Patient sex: M
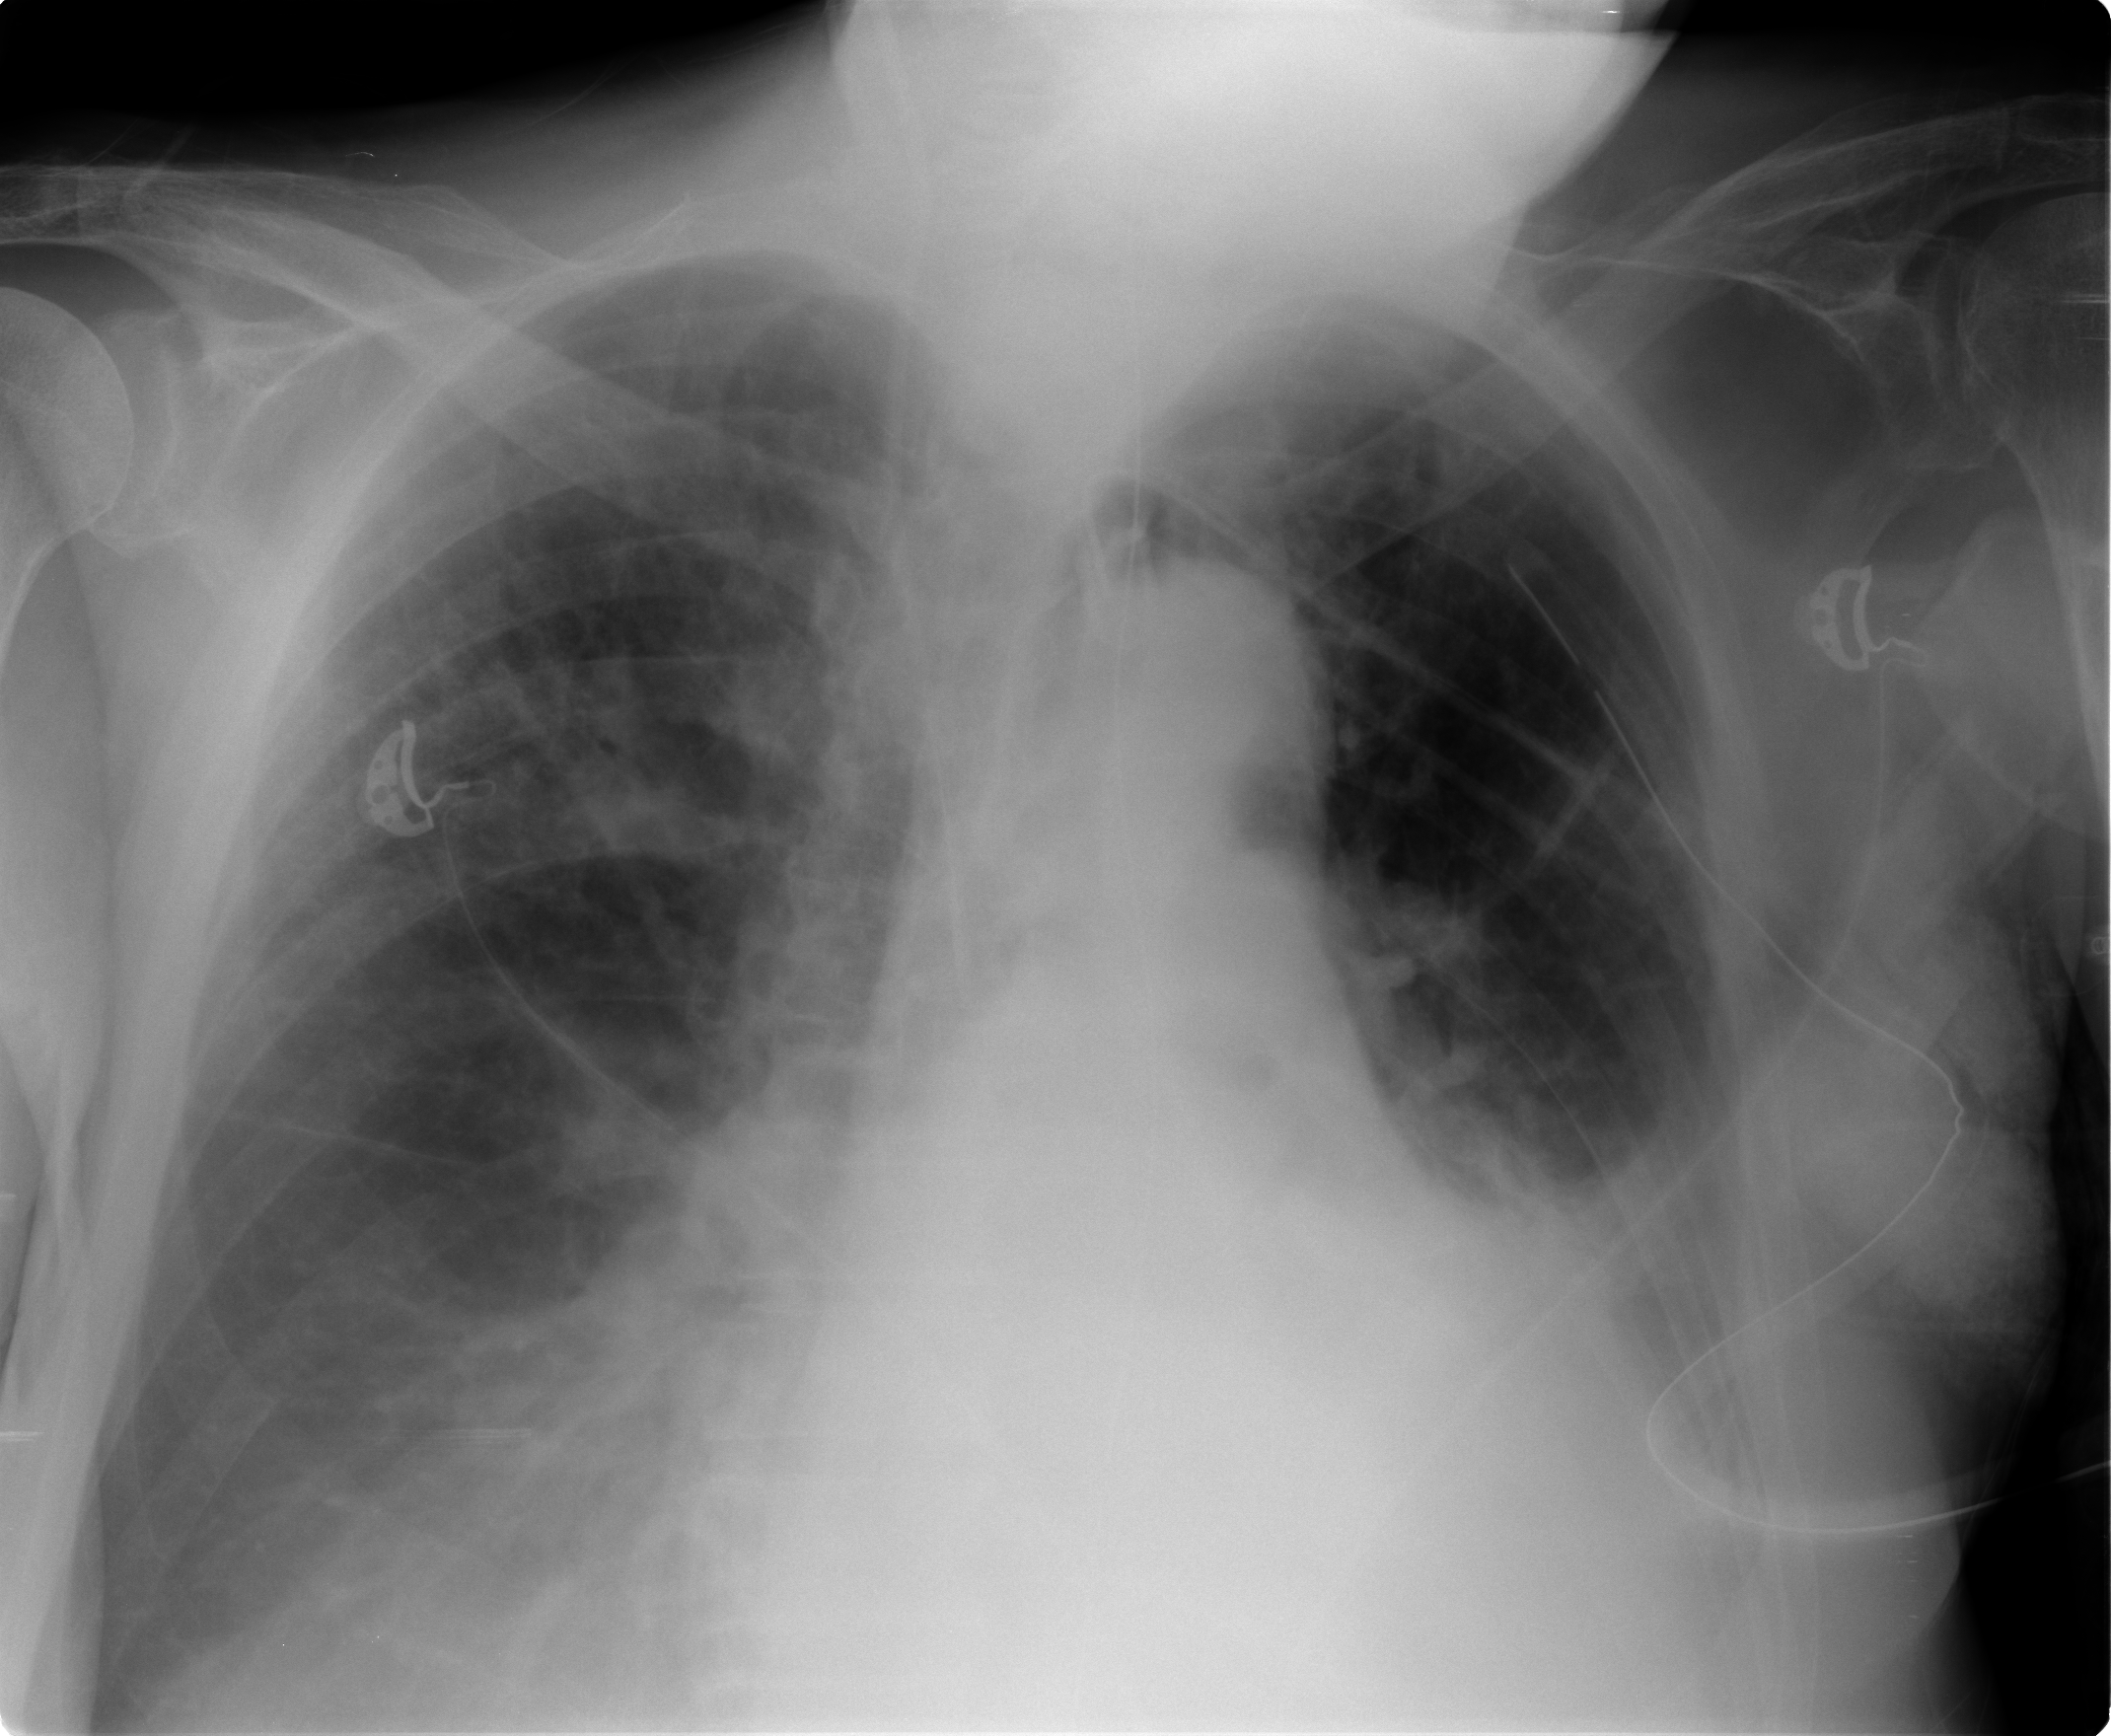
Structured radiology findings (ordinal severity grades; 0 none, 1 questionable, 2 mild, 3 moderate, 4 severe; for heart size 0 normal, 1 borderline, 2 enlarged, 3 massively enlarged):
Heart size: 2
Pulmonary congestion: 2
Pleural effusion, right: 2
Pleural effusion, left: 2
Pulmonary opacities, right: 2
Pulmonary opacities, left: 1
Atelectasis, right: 2
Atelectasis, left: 2